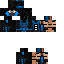
A male skeleton skin with dark skin, wearing brown helmet dressed in a blue armor chest and black pants, featuring a closed mouth.